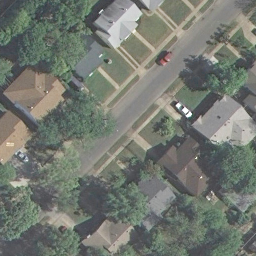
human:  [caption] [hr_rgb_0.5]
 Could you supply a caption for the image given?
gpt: A medium residential area with many houses arranged neatly .

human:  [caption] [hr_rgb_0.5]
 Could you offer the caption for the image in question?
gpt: It is a medium residential area with a road goes through this area .

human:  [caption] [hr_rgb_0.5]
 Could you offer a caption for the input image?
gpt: Many houses arranged neatly surrounded by verdant trees in the medium residential area .

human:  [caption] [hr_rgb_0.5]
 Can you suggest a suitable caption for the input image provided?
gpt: A medium residential area with plants flurish .

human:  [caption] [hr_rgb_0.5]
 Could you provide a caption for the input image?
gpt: This is a medium residential area with a road goes through this area .